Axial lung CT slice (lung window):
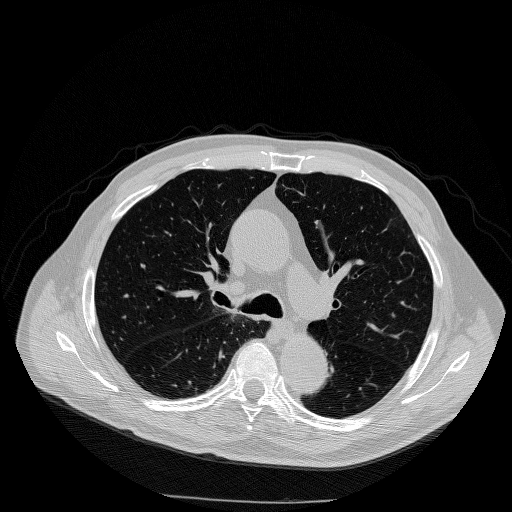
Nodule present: no